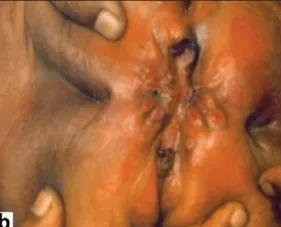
Of their perineum. 1986.
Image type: medical_photograph (other_medical_photograph)